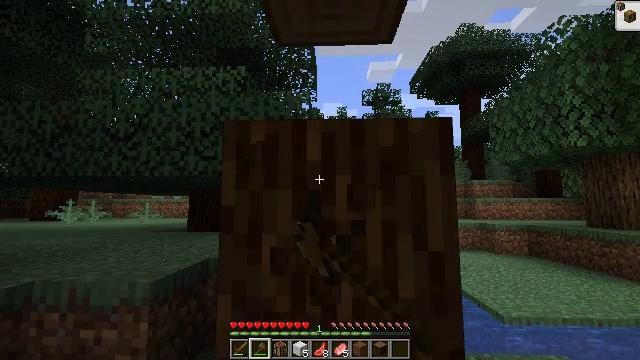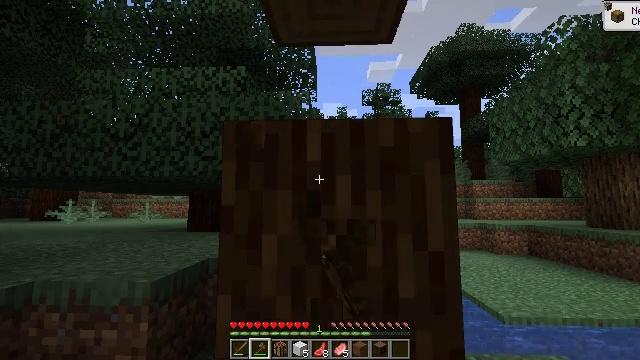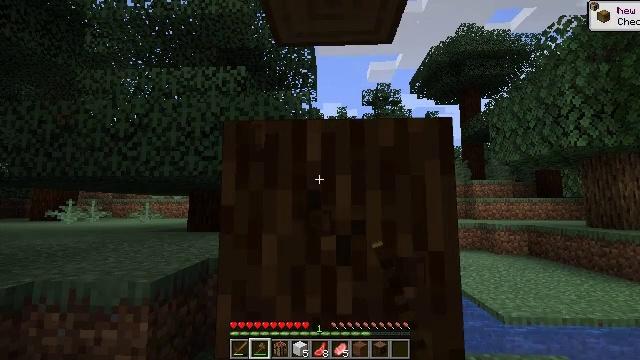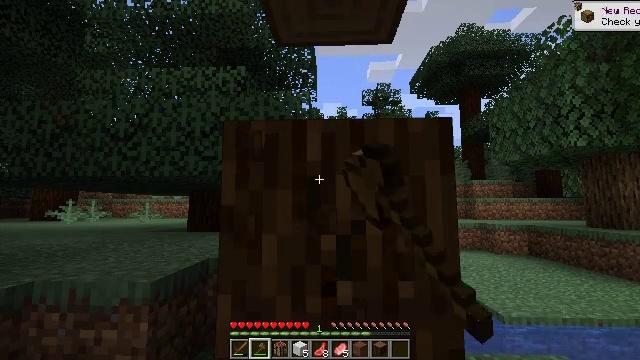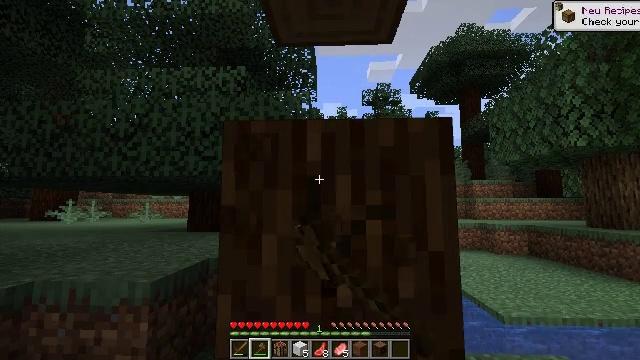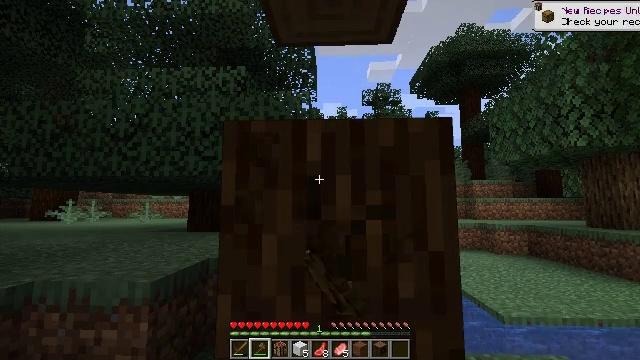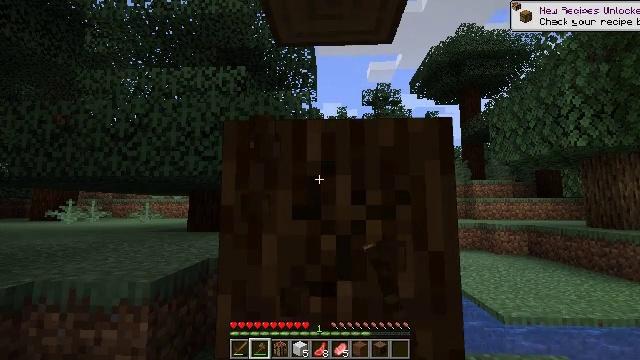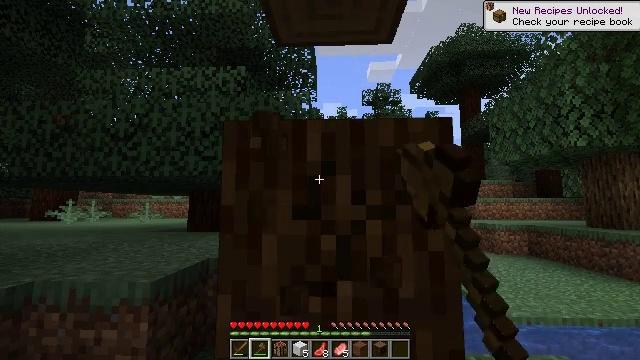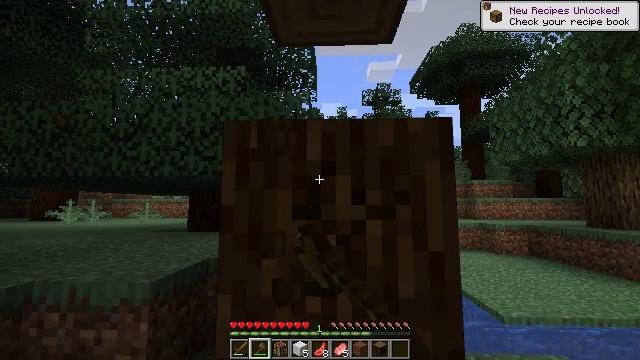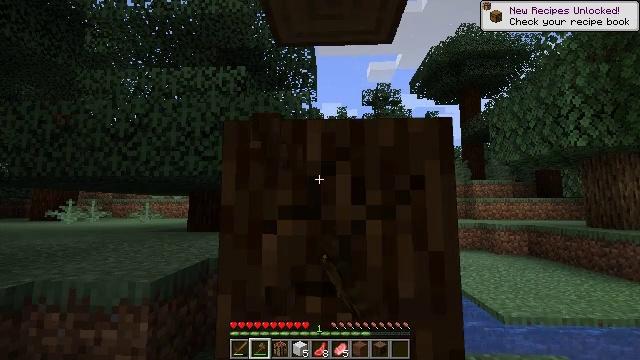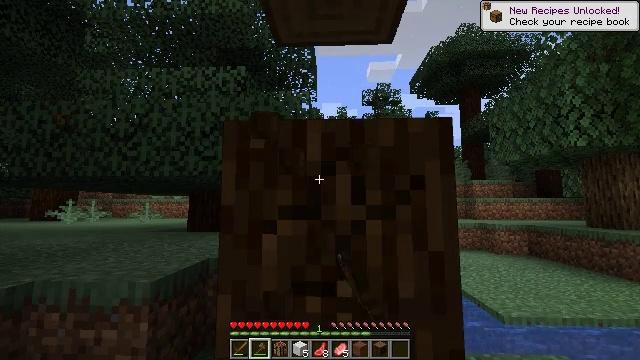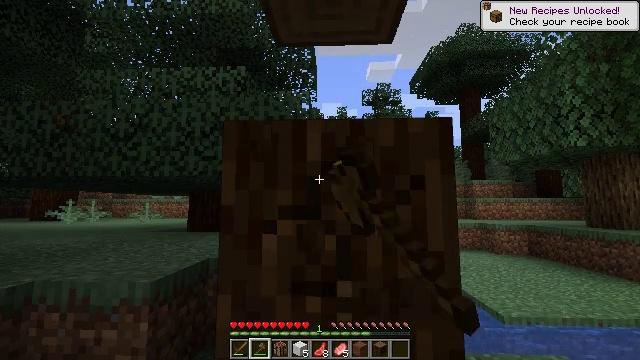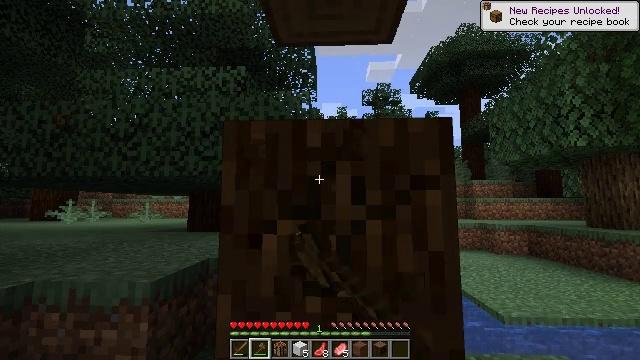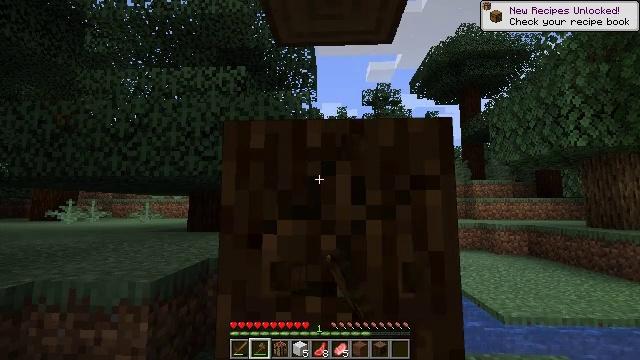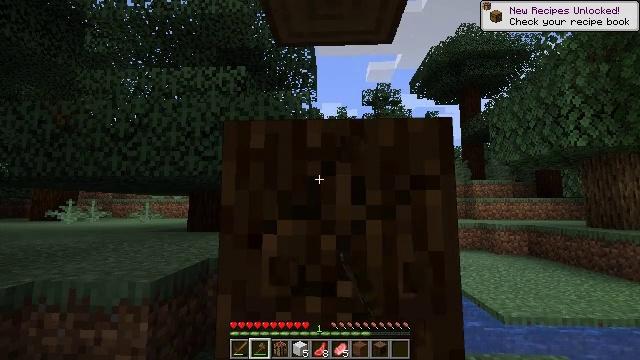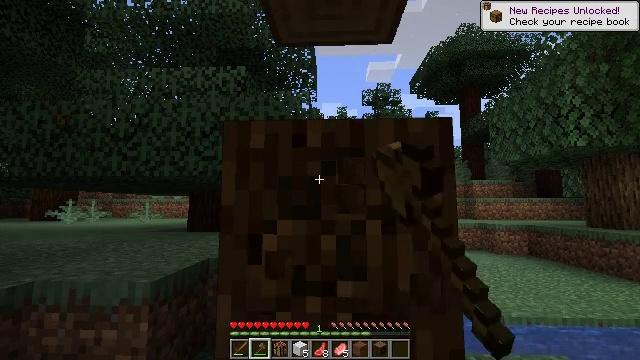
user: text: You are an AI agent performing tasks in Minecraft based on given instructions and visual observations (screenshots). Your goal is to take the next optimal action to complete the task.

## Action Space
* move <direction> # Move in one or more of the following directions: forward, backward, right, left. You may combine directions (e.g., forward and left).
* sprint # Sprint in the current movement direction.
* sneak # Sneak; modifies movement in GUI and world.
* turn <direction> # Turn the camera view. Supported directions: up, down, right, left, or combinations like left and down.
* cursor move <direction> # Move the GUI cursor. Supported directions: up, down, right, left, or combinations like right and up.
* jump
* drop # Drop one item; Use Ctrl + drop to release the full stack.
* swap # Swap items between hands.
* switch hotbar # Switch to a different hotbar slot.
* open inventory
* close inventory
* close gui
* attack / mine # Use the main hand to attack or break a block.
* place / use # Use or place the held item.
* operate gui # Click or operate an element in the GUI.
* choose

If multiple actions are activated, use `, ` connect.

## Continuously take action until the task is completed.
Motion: motion action
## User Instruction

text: Mine the spruce log from the forest.
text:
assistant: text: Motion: attack / mine
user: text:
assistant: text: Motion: attack / mine
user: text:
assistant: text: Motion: attack / mine
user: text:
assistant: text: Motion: attack / mine
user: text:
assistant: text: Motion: attack / mine
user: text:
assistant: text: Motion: attack / mine
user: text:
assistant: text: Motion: attack / mine
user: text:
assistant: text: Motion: attack / mine
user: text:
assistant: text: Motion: attack / mine
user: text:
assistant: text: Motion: attack / mine
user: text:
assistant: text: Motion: attack / mine
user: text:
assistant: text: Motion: attack / mine
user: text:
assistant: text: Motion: attack / mine
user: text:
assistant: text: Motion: attack / mine
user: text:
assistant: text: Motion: attack / mine
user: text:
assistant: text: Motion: attack / mine
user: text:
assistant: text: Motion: attack / mine
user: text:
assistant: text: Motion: attack / mine
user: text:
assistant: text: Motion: attack / mine
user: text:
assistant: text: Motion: attack / mine
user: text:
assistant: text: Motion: attack / mine
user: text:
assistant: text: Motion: attack / mine
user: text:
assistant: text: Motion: attack / mine
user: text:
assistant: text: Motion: attack / mine
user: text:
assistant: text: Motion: attack / mine
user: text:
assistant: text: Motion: attack / mine
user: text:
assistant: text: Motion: attack / mine
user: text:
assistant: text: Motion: attack / mine
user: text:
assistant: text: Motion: attack / mine
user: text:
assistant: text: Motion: attack / mine